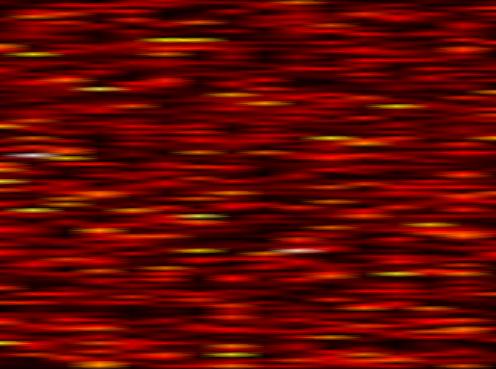
Label: FOFDM